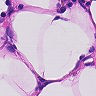
Metastatic tissue present: no